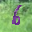
Label: 6